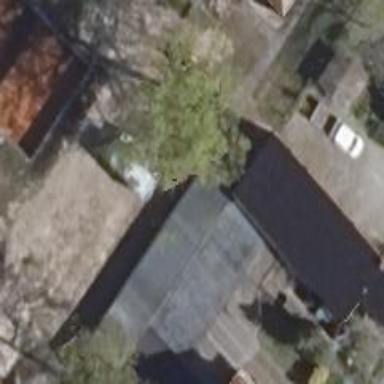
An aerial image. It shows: Group of garages.